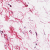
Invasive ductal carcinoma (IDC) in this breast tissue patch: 0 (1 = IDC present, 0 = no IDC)